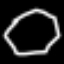
Label: octagon